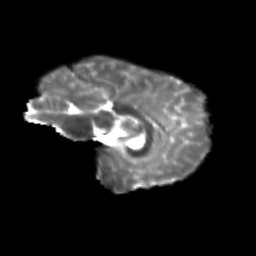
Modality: T2w
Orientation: sagittal
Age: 10
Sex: male
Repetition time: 9.5 s
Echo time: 0.089 s